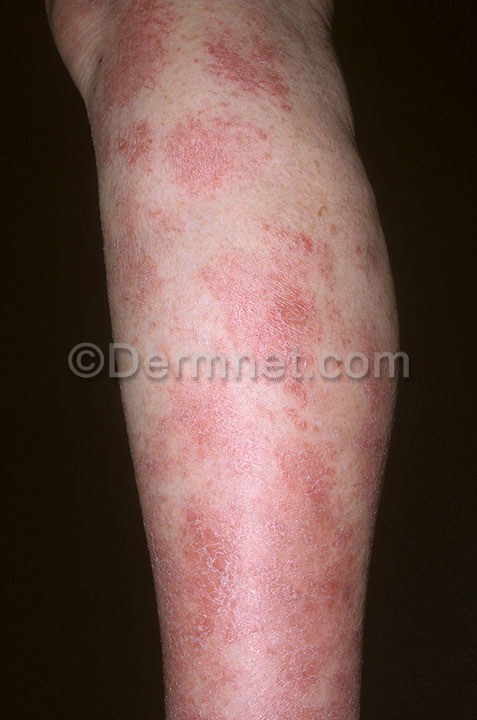
Disease: Eczema Photos